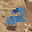
Label: 2